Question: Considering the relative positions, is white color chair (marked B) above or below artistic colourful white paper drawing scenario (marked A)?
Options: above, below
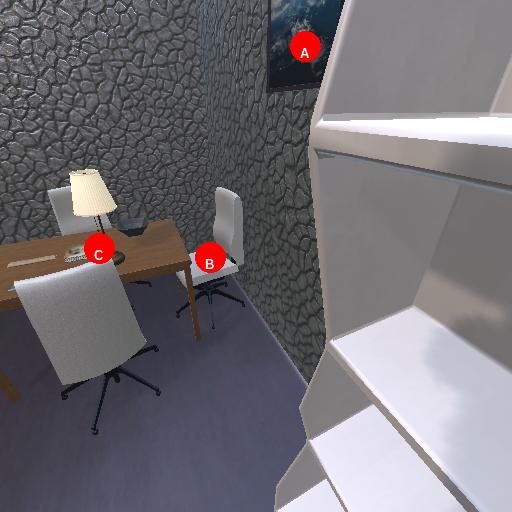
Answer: above